Question: I have a player object that I put on the "Player" layer. I unticked Player/Player in the collision matrix(not the physics2D one).

That made it so I could walk through another player without colliding.
But I noticed that if I jump ontop of another player then I get stuck on the "head". <URL>
I tried debugging from an OnCollisionEnter function but it shows nothing while I am ontop of the other player and It printed when I was on the ground.
'''
private void OnCollisionEnter(Collision collision)
{
print(collision.gameObject);
print(collision.gameObject.layer);
print(collision.gameObject.GetComponent<Collider>());
}
'''
Disabling the collider on one of the players at runtime obviously made me fall through the other player but I can't have it like that.
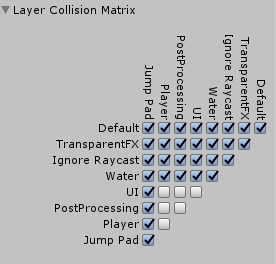
Answer: The raycast used to detect the ground for the purposes of handling character physics does not have the correct 'layerMask'.
It needs to include the player 'layerMask' so that it does not result in a false positive for contact with the ground.